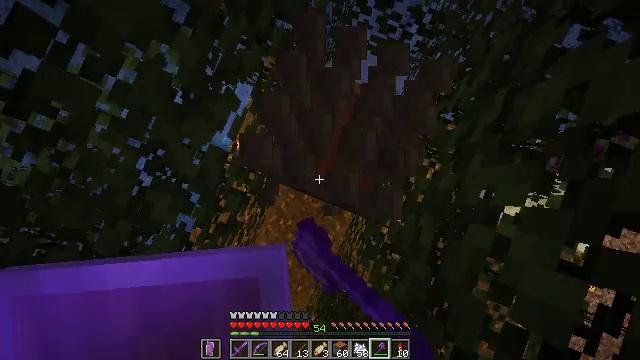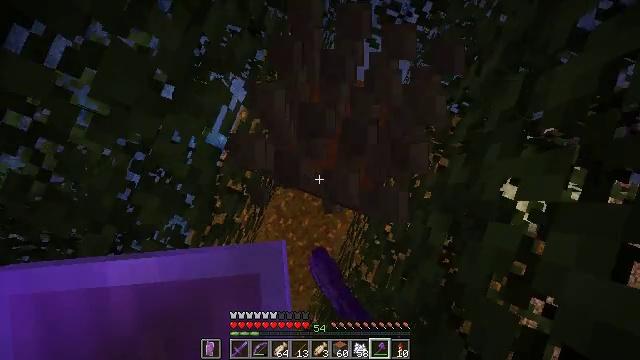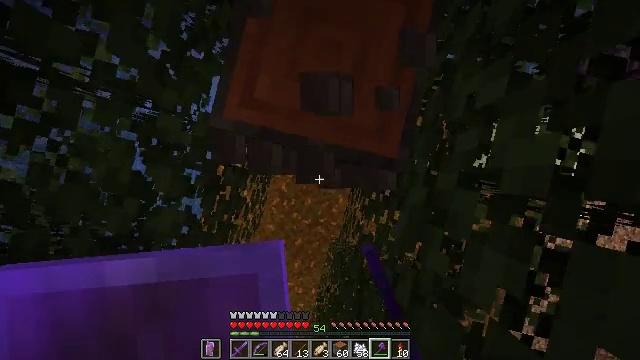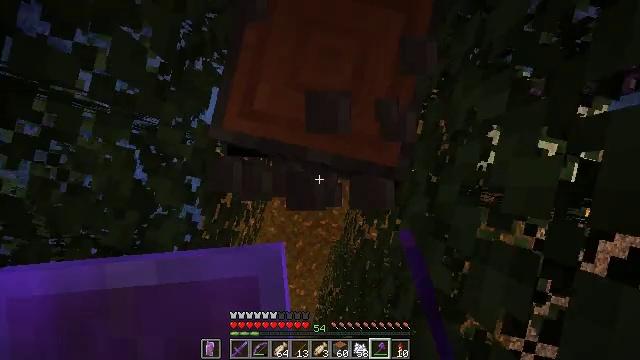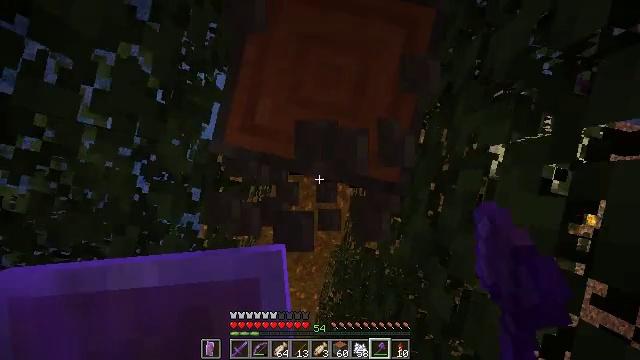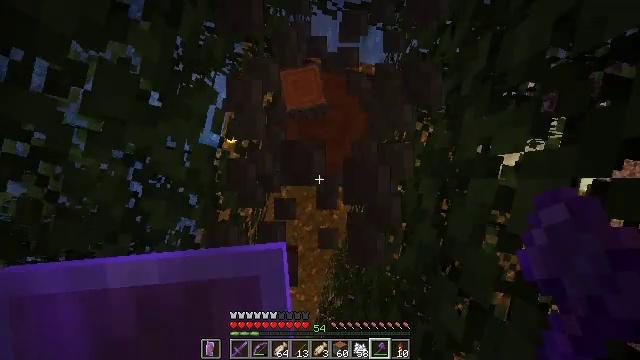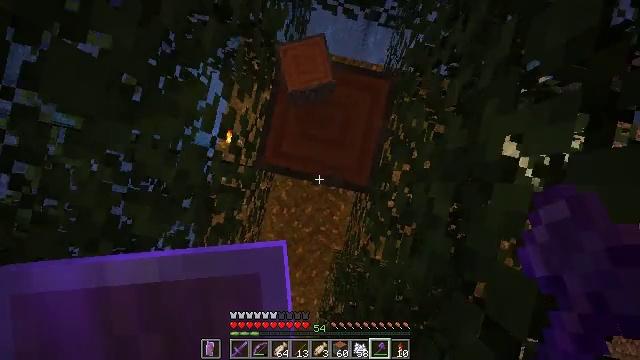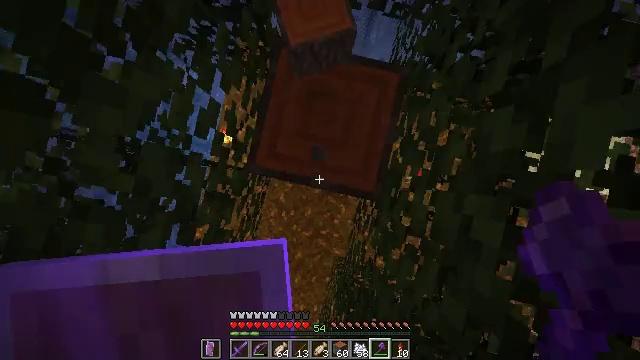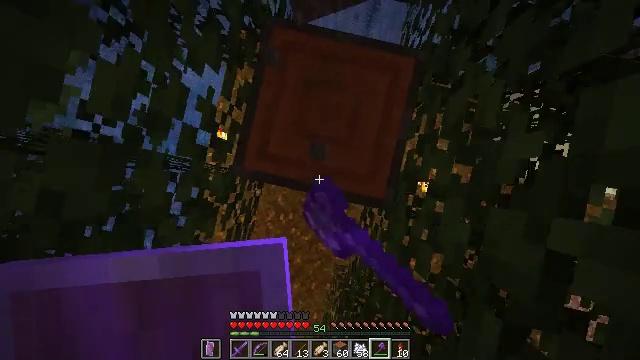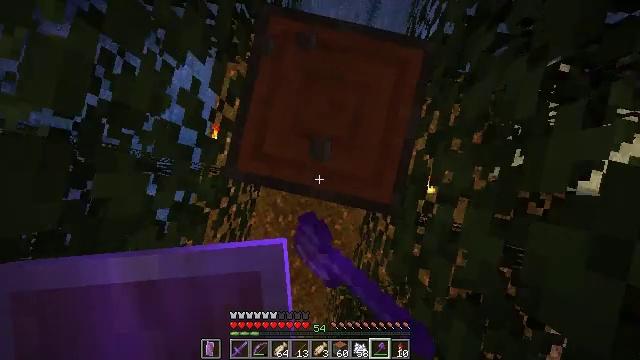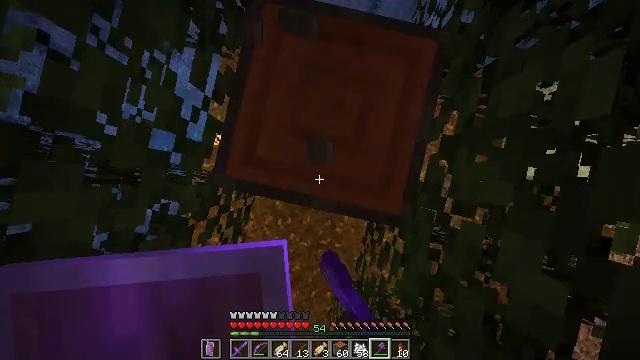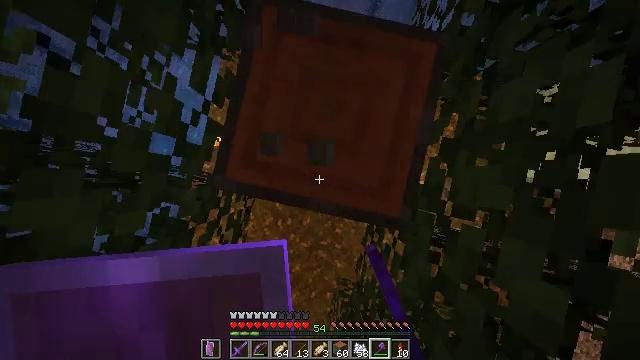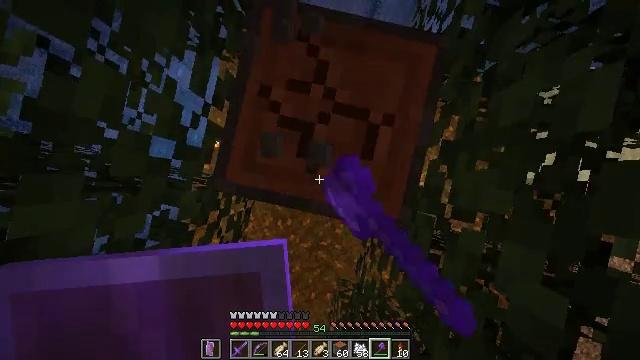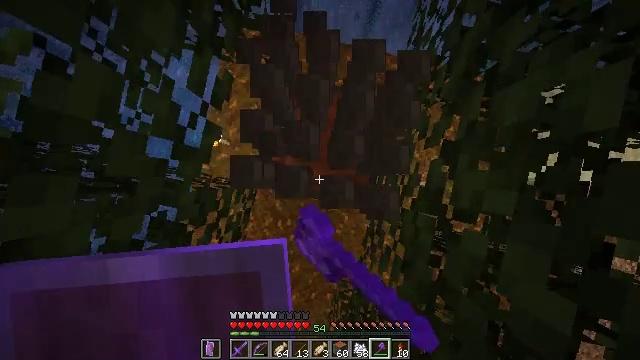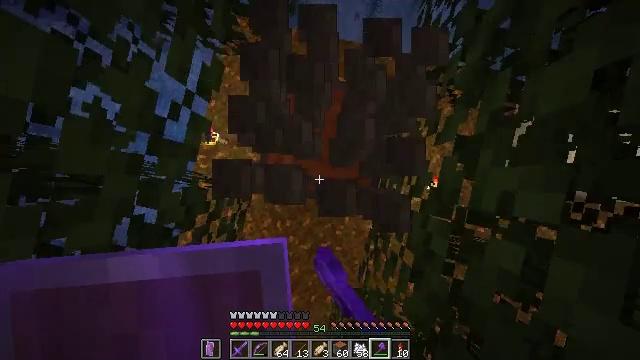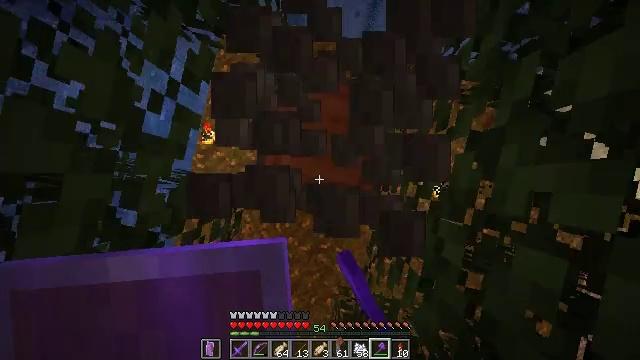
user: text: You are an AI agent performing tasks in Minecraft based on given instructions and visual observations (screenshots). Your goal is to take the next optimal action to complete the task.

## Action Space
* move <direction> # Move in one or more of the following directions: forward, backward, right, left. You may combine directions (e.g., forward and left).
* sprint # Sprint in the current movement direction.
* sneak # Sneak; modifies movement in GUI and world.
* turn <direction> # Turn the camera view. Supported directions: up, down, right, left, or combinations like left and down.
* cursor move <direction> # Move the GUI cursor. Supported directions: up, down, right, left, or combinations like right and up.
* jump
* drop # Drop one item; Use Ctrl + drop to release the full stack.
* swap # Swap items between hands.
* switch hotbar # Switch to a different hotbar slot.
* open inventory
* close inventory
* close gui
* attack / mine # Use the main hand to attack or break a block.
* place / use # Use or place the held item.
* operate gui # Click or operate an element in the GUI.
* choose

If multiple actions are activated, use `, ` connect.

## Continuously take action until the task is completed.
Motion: motion action
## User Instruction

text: Mine acacia log from the tree's trunk.
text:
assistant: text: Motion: move forward, sneak, turn right, attack / mine
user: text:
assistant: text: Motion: move forward, sneak, turn right and down, attack / mine
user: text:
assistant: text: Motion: move forward, sneak, attack / mine
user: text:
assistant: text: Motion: move forward, sneak, attack / mine
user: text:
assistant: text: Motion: move forward, sneak, attack / mine
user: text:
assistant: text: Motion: sneak, attack / mine
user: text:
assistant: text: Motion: sneak, attack / mine
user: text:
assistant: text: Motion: sneak, attack / mine
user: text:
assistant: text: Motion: sneak, attack / mine
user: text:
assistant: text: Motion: sneak, attack / mine
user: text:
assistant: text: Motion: sneak, attack / mine
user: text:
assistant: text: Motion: sneak, attack / mine
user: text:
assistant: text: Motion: sneak, attack / mine
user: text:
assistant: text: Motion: sneak, attack / mine
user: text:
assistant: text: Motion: sneak, attack / mine
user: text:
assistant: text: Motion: sneak, attack / mine
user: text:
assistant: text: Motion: sneak, attack / mine
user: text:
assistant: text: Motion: sneak, attack / mine
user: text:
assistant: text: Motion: sneak, attack / mine
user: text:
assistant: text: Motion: sneak, attack / mine
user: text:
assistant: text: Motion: sneak, attack / mine
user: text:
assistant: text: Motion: sneak, attack / mine
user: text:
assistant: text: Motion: sneak, attack / mine
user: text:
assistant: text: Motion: sneak, attack / mine
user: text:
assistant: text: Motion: sneak, attack / mine
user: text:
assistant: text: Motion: sneak, attack / mine
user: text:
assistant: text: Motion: sneak, attack / mine
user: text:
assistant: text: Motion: sneak, attack / mine
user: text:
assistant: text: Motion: sneak, attack / mine
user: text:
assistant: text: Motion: sneak, attack / mine